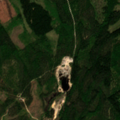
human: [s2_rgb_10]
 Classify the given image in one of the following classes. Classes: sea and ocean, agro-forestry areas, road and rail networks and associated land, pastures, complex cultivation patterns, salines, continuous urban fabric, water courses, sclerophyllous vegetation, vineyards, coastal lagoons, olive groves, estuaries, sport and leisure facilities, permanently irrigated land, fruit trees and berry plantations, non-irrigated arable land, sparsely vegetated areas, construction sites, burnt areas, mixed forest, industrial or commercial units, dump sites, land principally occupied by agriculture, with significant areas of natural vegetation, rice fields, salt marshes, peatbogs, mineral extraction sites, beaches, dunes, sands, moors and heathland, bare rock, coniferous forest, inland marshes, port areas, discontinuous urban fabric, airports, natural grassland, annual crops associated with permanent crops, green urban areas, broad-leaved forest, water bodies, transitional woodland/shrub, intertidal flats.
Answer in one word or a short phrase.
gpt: coniferous forest, mixed forest, transitional woodland/shrub